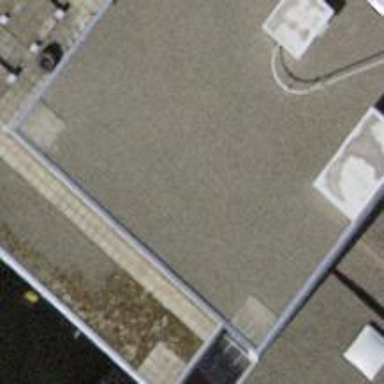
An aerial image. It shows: Commercial building.